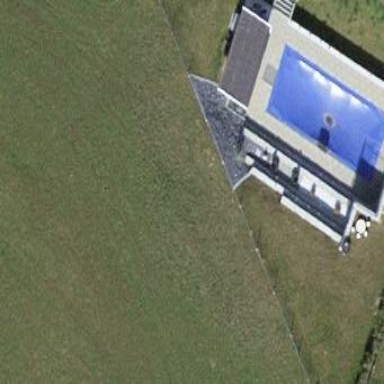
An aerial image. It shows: Outdoor swimming pool for leisure land.